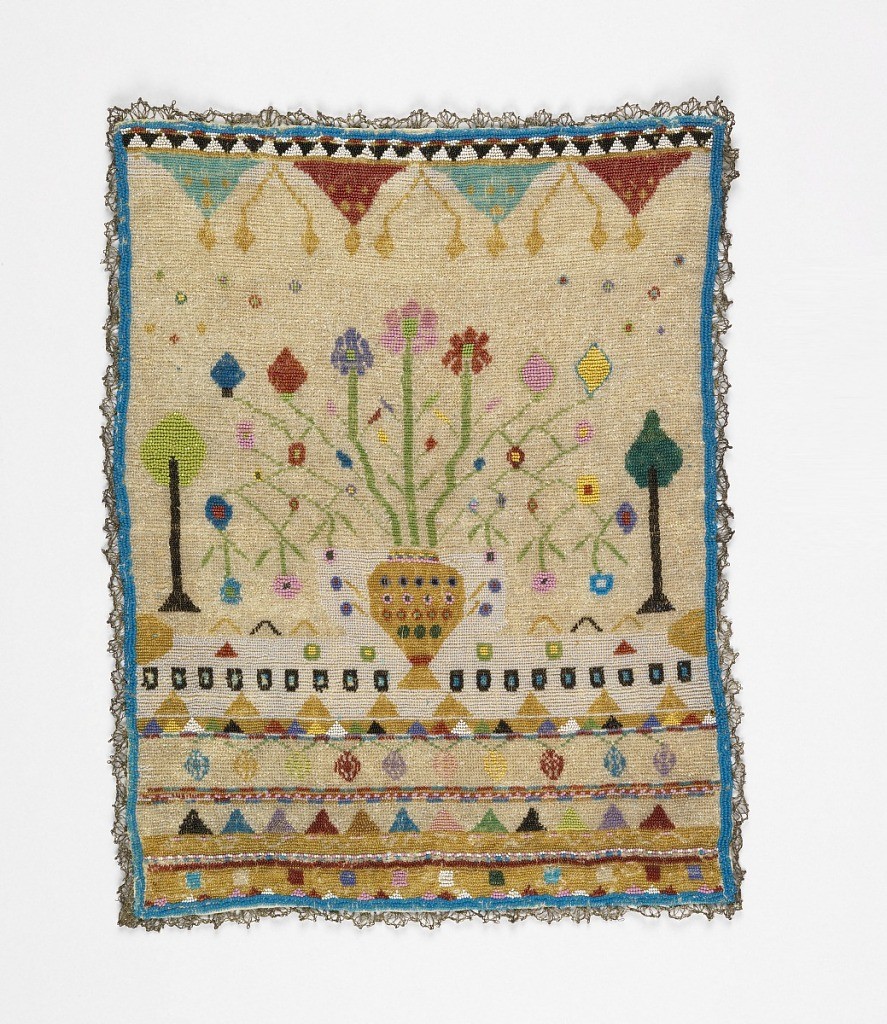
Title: Sampler
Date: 19th century
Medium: linen, colored glass beads, metallic thread Technique: beadwork embroidery, bobbin lace
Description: Linen panel embroidered with colored glass beads showing vase with flowers between two trees. Geoometric bands beneath the vase and triangular points in blue and red above. Thin blue border and trimmed in silver bobbin lace.